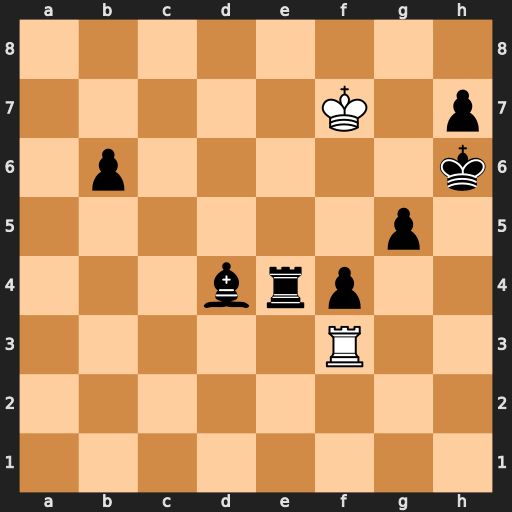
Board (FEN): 8/5K1p/1p5k/6p1/3brp2/5R2/8/8
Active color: w
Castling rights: -
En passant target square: -
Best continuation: Rh3#